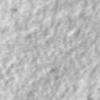
Label: no_change